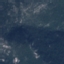
Land use / land cover: HerbaceousVegetation